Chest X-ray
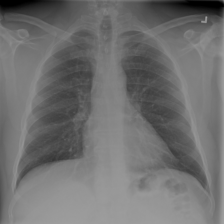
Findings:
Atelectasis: negative
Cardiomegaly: negative
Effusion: negative
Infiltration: positive
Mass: negative
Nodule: positive
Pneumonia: negative
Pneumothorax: negative
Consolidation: negative
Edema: negative
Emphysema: negative
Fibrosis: negative
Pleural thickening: negative
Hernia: negative